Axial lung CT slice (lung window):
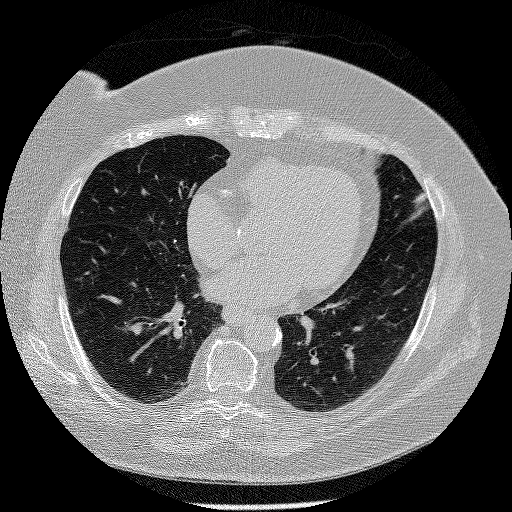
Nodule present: no